Current action and preconditions to check: path_clear

Your task: For each precondition in the list above, predict whether it will hold at this action.

Consider the current scene as observed from the mobile robot's camera, and analyze the predicted future states of all dynamic agents (e.g., people, animals, vehicles, or any moving entities) within the NEXT SECOND.

IMPORTANT: Only answer "very likely" if you are absolutely certain—based on strong, clear evidence—that a dynamic agent will violate the precondition in the predicted future state. Do NOT answer "very likely" for unlikely, ambiguous, or low-probability risks.

Ask yourself for each precondition: Is there a high probability, with clear and convincing evidence, that the predicted future states of any dynamic agent will interfere with the predicted future state of the currently executing action within the NEXT SECOND, causing that precondition to fail?

Assess the risk level based on these predictions. Use "likely" or "very likely" if motions create a clear risk of interference.

Use "neutral" or "improbable" if agents are nearby but their predicted paths are clearly diverging or non-conflicting.

Failure Risk Categories: "very improbable", "improbable", "neutral", "likely", "very likely"

Answer Format: Output ONLY the probability_of_failure value from these categories: "very improbable", "improbable", "neutral", "likely", "very likely"

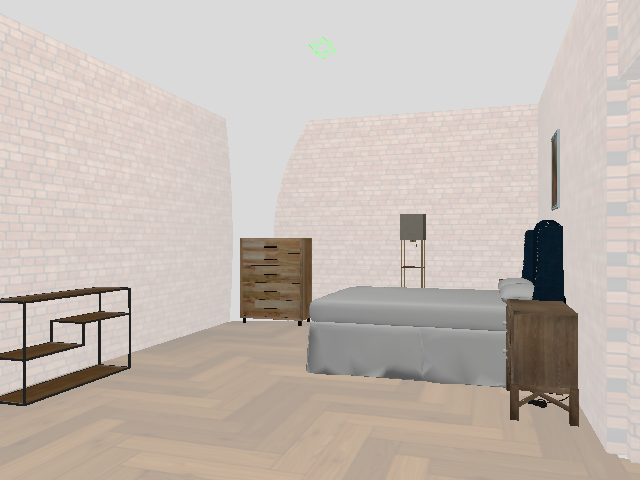

Answer: very improbable